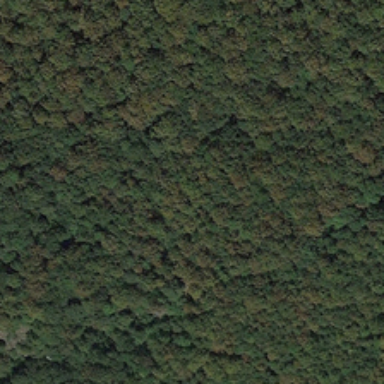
This piece of the forest is yellow green and dense .